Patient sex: F
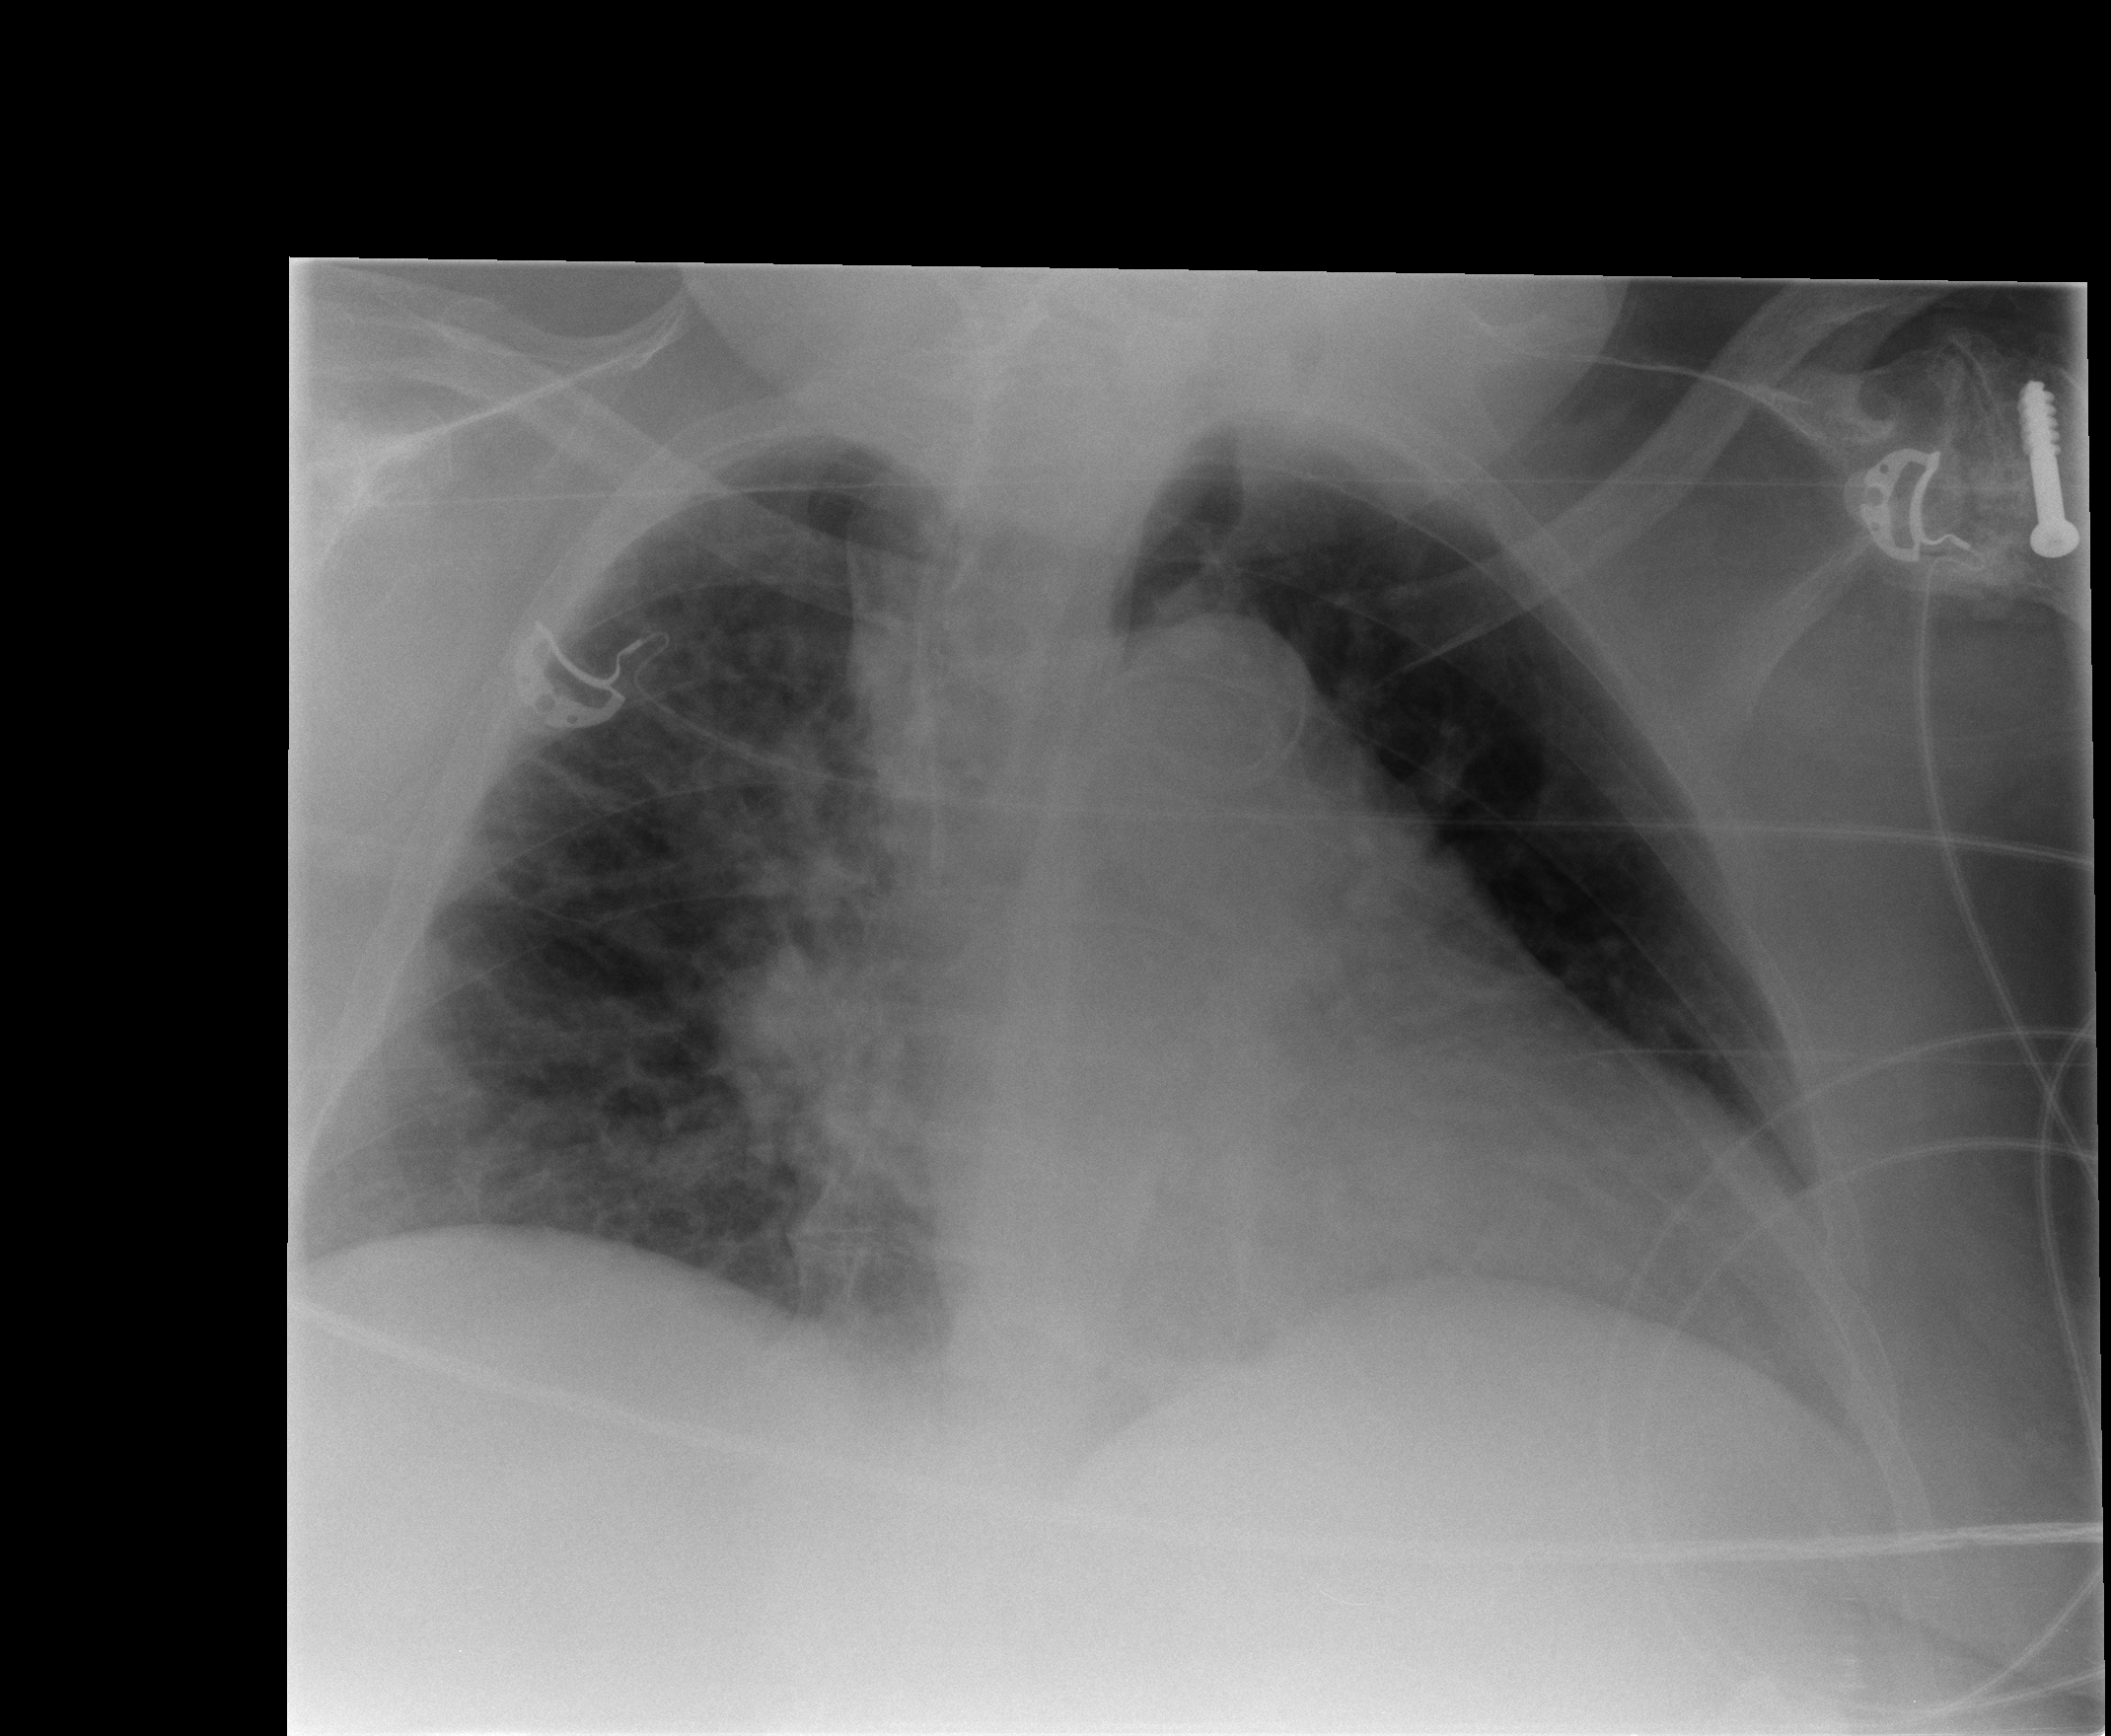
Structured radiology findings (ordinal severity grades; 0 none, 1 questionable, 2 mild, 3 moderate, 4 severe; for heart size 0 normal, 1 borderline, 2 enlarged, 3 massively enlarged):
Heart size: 2
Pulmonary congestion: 2
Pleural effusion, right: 0
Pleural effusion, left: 2
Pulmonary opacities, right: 2
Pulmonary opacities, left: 2
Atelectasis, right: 0
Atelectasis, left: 0